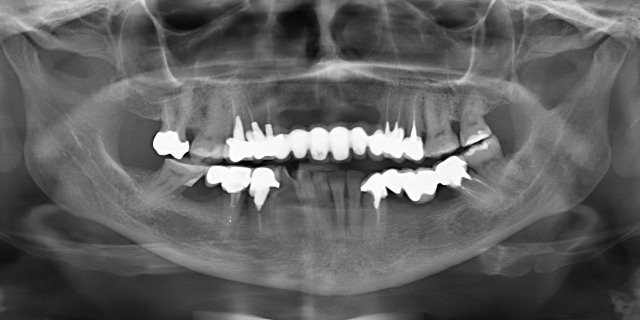
adult